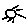
Label: sun